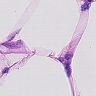
Metastatic tissue present: no